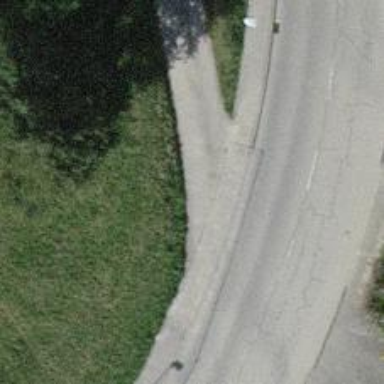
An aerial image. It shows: Asphalt road with unmarked crossing.